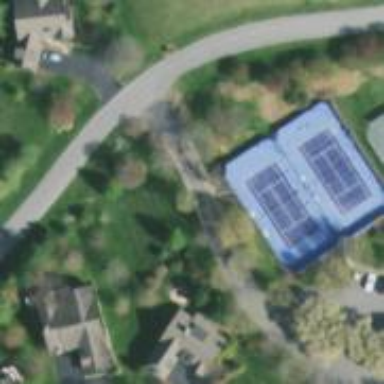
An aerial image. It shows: Tennis court on pitch designated for leisure land.